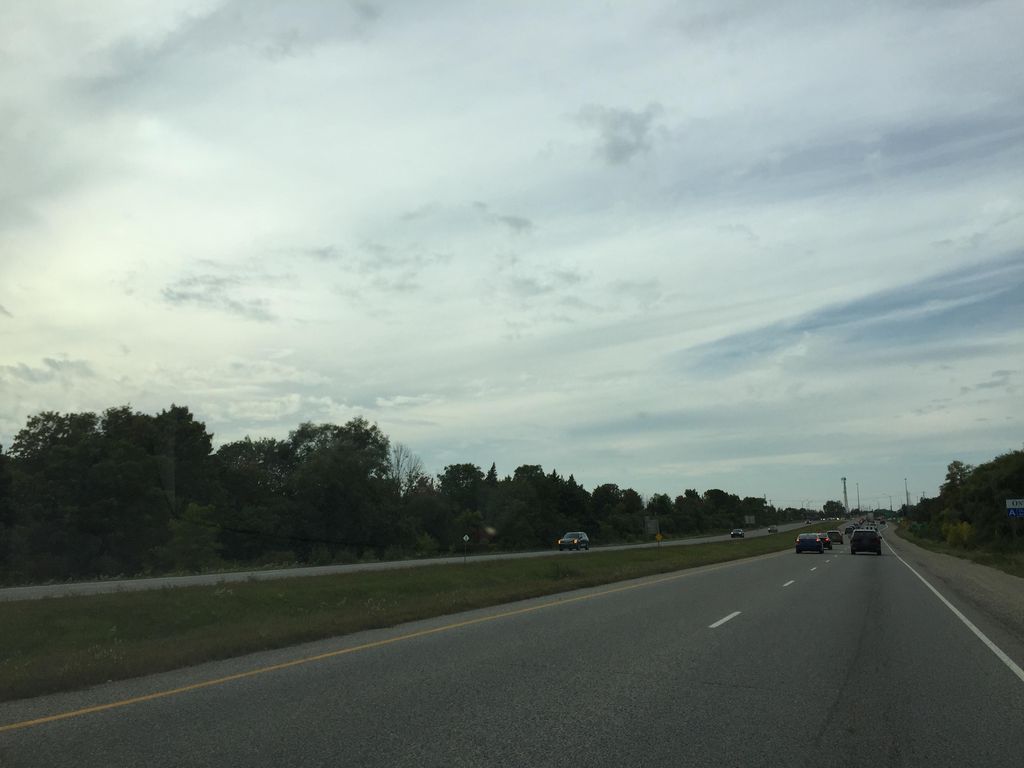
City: kitchener-waterloo